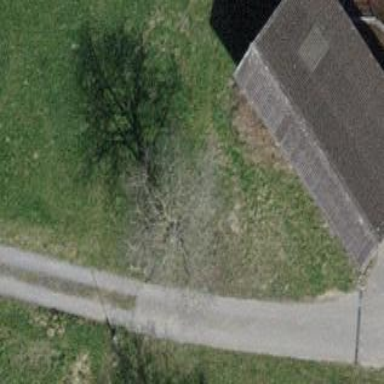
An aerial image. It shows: Barn.